Field crop: maize
Growth stage: 2
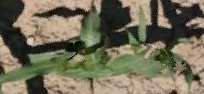
Species: maize